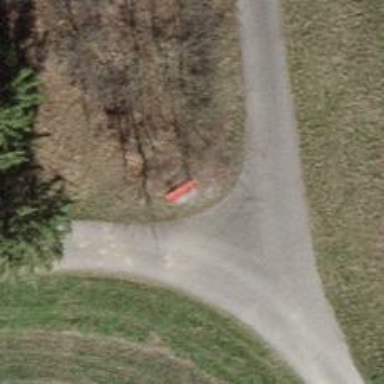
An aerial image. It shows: Red bench.